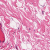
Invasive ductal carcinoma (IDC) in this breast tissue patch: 0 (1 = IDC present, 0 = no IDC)